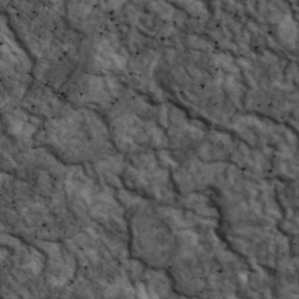
Label: non_frost